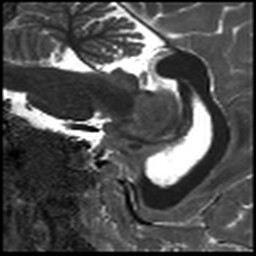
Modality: T1map
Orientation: sagittal
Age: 25
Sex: female